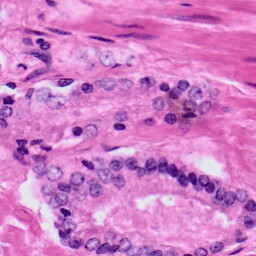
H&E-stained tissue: Prostate